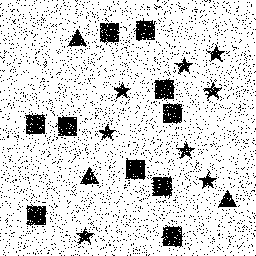
Squares: 10
Triangles: 3
Stars: 8
Total shapes: 21